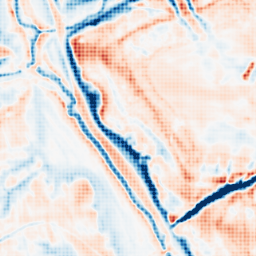
Category: multiscale
Decomposition family: dog_multiscale
Decomposition parameters: sigma_ratio: 1.6
n_scales: 4
base_sigma: 1
Upsampling method: sinc_hamming
Upsampling parameters: scale: 4
kernel_size: 4
Upsampling scale: 4